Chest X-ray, AP view. Patient: 40 years old, sex M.
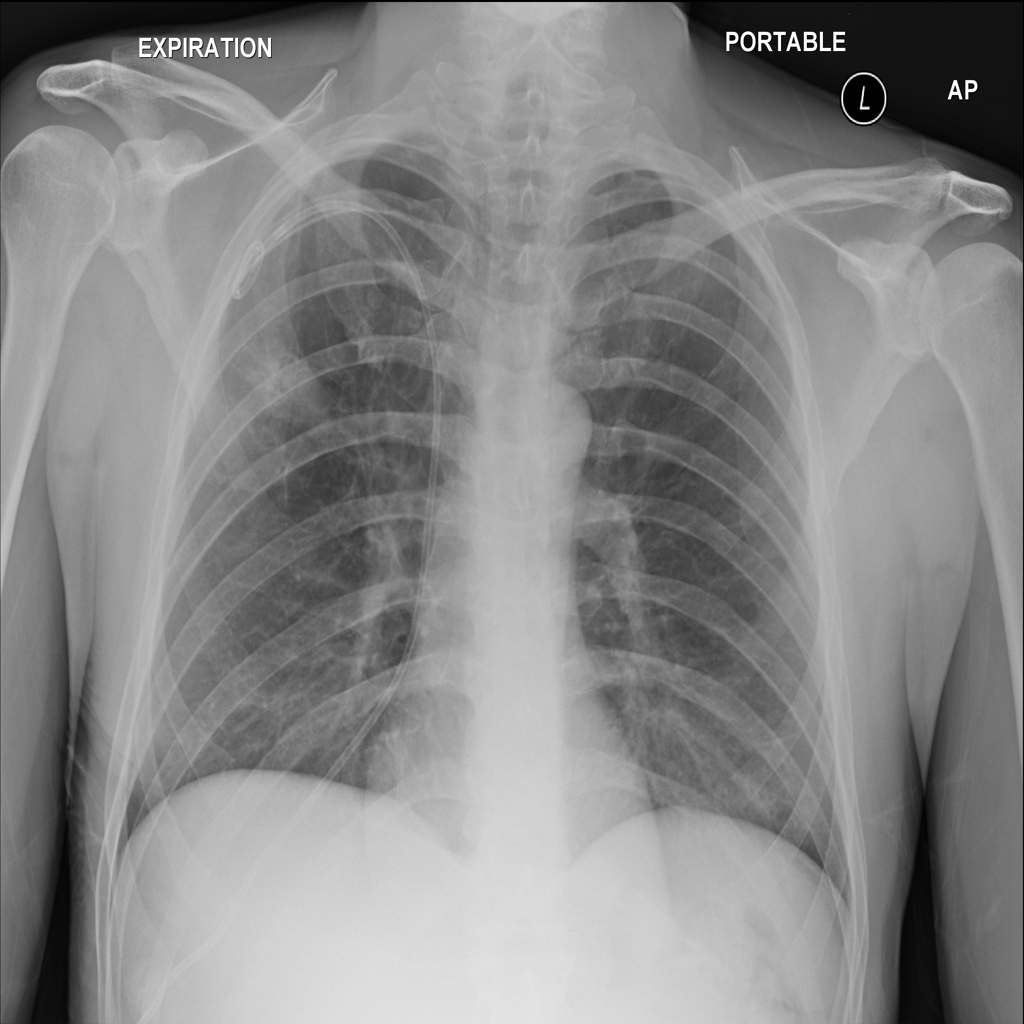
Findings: No Finding